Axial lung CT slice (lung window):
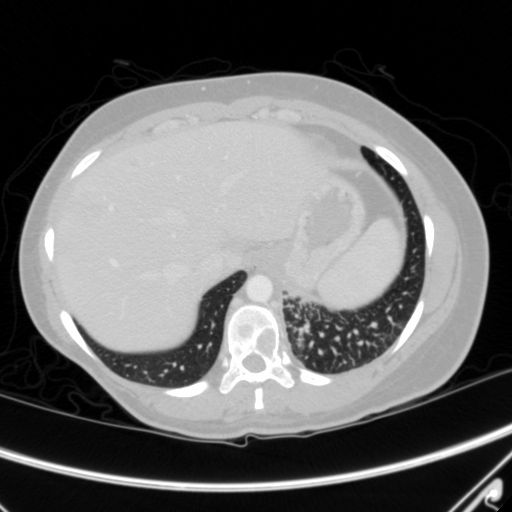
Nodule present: no